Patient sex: F
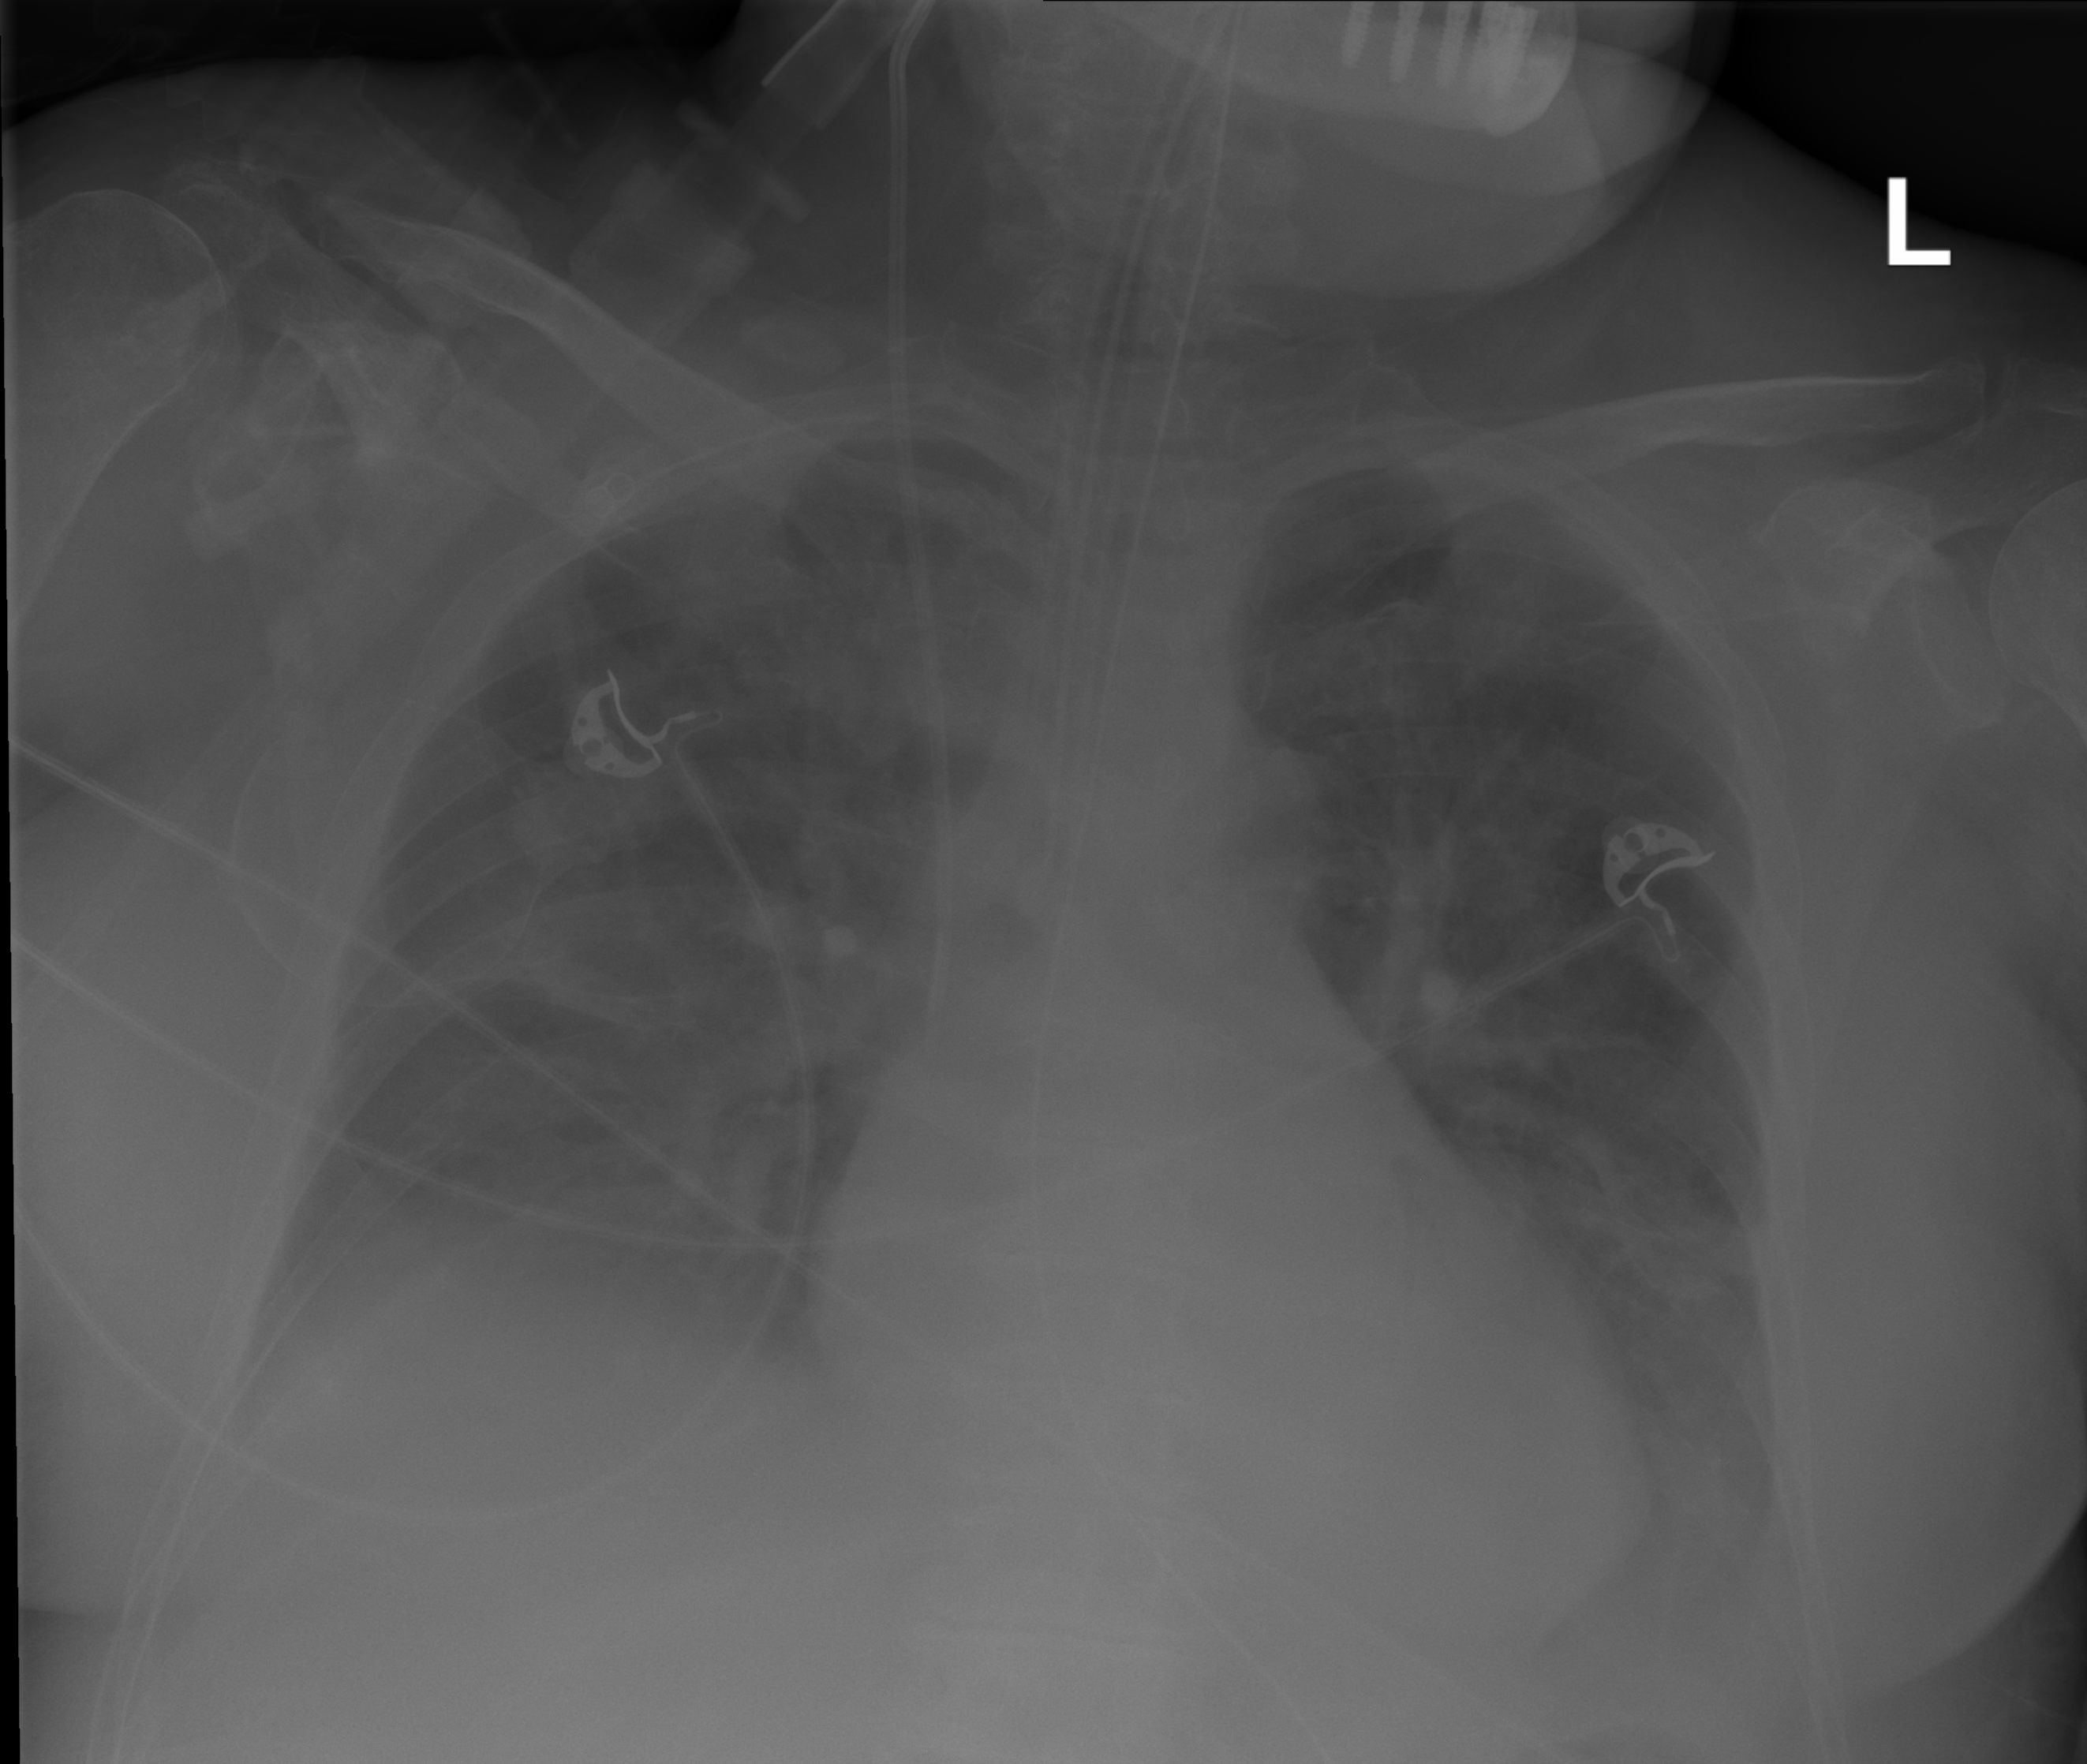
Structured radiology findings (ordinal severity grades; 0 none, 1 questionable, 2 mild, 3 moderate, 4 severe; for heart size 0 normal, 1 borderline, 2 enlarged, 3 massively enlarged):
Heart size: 2
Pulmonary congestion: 0
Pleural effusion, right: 2
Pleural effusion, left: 0
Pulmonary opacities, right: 1
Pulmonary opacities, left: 0
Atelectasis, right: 2
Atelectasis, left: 0